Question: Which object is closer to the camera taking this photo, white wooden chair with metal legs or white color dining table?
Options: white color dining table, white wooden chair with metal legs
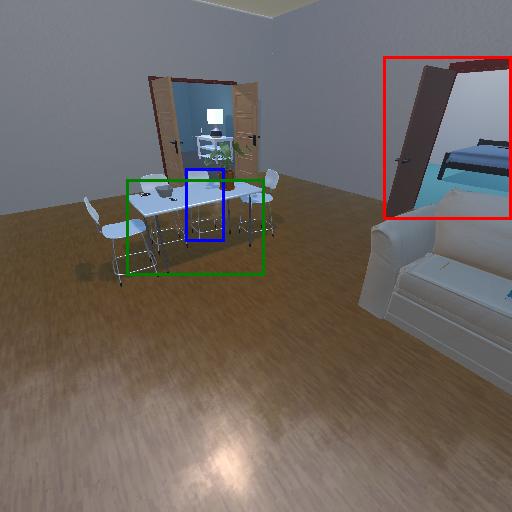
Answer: white color dining table